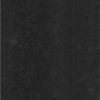
Label: dusty